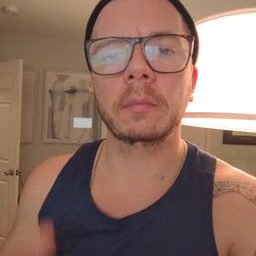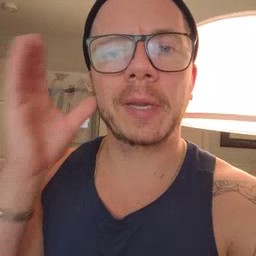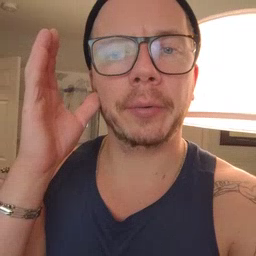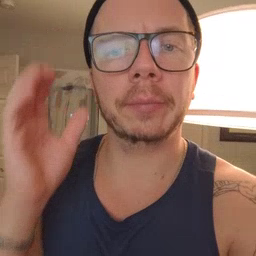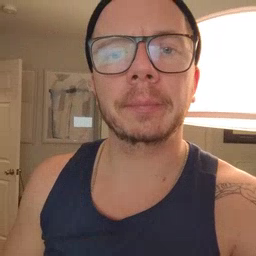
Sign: hear